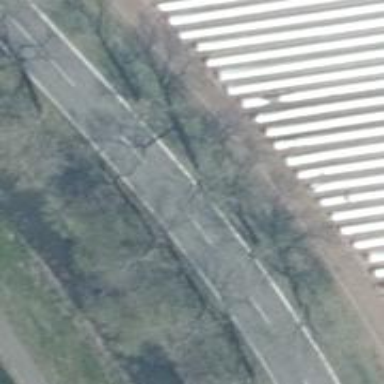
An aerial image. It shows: Row of deciduous broadleaved trees.